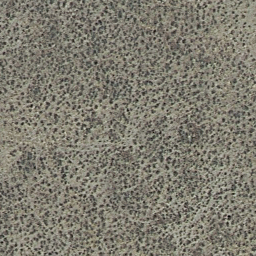
Label: chaparral